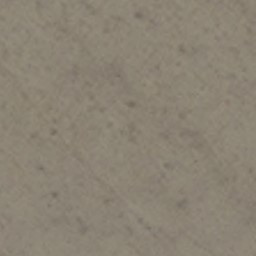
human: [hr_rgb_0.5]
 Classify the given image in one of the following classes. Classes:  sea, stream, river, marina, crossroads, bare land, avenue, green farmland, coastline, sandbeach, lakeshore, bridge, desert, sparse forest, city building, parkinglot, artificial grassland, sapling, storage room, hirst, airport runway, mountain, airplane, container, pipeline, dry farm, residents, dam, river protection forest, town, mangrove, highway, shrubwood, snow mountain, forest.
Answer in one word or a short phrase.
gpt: bare land